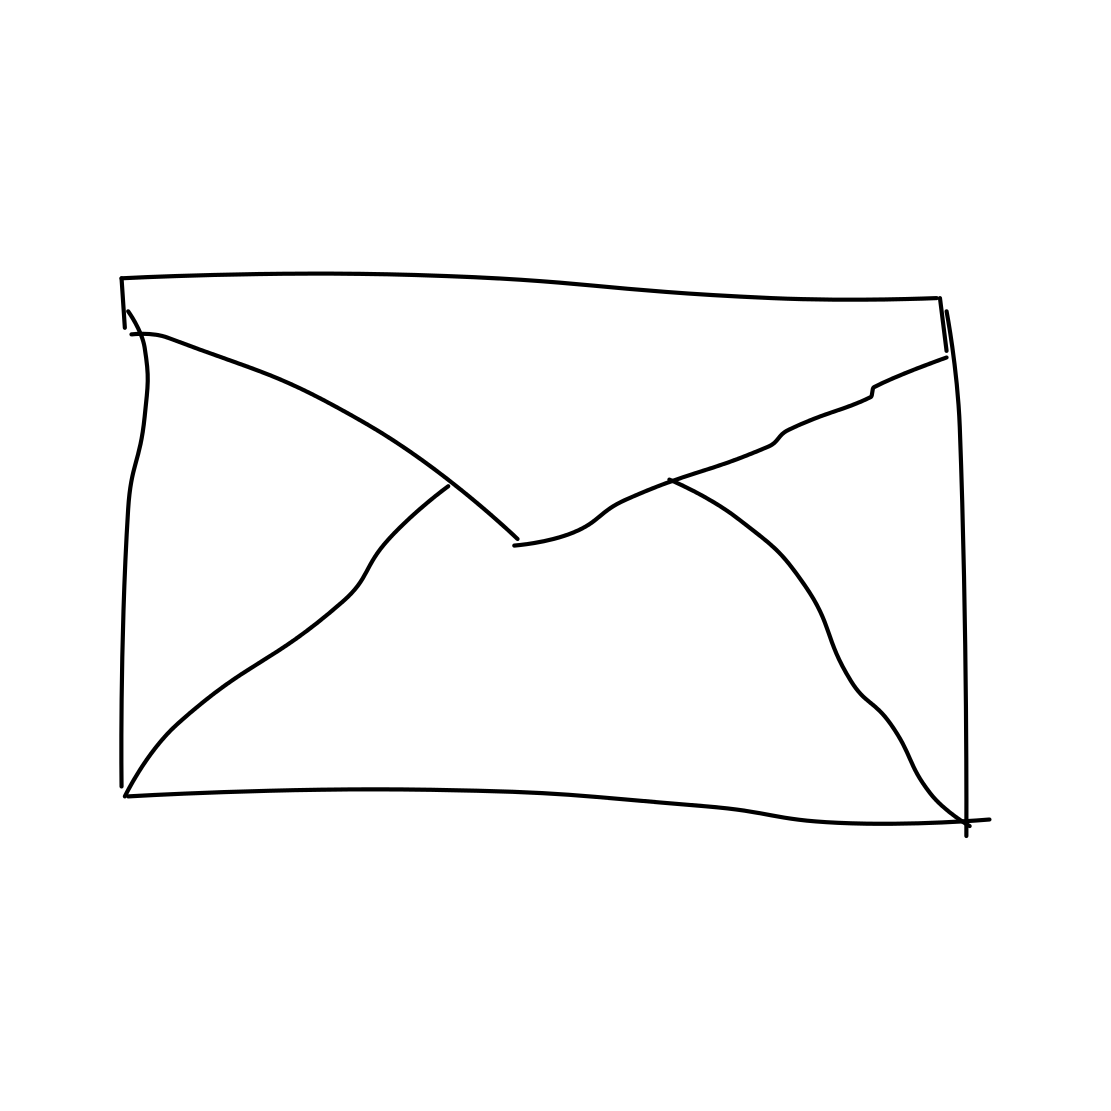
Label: envelope